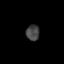
Tissue: prostate
Cell type: Myeloid cells
Senescence score: 0.7058
Nuclear area (px): 207
Mean DAPI intensity: 67.401